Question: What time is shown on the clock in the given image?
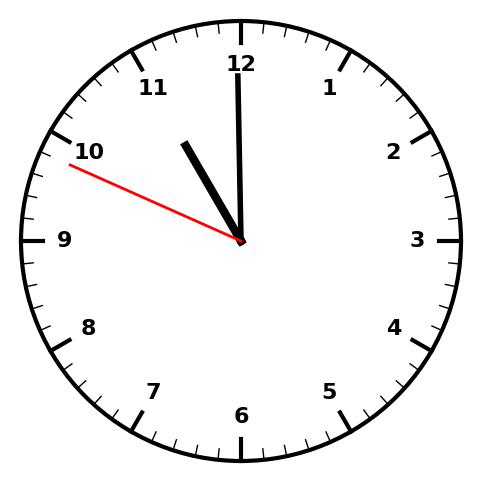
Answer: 10:59:49